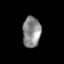
Tissue: lung
Cell type: Endothelial cells
Senescence score: 0.2146
Nuclear area (px): 538
Mean DAPI intensity: 139.719